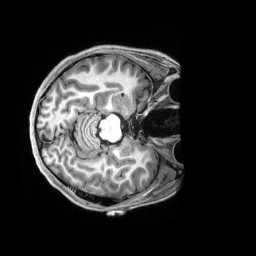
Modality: T1w
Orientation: axial
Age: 20
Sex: female
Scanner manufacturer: siemens
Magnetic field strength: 3 T
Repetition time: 2.5 s
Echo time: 0.00222 s